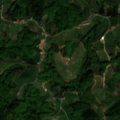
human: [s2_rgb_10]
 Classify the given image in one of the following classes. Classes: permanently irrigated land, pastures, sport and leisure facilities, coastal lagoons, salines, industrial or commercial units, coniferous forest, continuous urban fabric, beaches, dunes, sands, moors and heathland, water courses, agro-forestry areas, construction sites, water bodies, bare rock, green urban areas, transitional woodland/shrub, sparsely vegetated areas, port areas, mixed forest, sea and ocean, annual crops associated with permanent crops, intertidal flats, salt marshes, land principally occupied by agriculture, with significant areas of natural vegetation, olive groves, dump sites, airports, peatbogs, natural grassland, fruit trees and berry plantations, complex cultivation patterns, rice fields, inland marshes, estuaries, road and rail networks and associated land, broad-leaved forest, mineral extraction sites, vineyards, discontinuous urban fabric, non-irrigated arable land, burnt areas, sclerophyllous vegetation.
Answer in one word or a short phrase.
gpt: pastures, broad-leaved forest